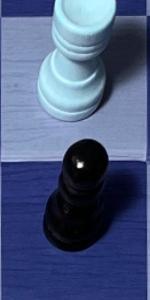
Label: Pawn_Black